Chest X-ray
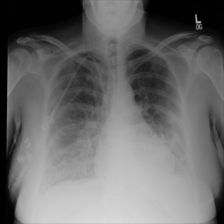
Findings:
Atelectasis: negative
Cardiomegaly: negative
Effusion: positive
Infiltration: positive
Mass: negative
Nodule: negative
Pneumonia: negative
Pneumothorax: negative
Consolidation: negative
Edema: positive
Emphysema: negative
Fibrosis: negative
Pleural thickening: negative
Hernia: negative